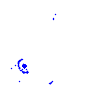
Particle: kaon